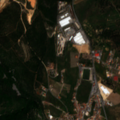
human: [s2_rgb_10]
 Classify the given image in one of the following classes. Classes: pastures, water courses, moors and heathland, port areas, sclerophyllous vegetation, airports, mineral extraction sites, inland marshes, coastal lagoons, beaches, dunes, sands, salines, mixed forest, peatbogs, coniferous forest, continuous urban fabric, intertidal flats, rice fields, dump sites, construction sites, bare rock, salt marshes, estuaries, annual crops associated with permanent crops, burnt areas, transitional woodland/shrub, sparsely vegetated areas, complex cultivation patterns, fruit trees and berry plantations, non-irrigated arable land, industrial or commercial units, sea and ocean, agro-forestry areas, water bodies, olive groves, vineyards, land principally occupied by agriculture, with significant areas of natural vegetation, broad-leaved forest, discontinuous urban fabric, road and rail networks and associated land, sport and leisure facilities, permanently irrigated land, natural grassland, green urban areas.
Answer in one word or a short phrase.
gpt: discontinuous urban fabric, mineral extraction sites, permanently irrigated land, olive groves, complex cultivation patterns, land principally occupied by agriculture, with significant areas of natural vegetation, mixed forest, transitional woodland/shrub